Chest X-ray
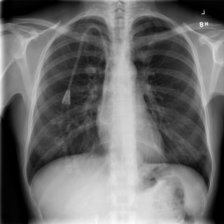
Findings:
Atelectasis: negative
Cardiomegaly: negative
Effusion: negative
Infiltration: negative
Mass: negative
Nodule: positive
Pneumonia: negative
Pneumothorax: negative
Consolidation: negative
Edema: negative
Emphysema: negative
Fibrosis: negative
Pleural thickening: negative
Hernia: negative